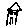
Label: house